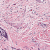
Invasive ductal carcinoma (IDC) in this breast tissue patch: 0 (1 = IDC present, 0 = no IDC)